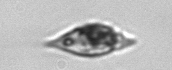
Label: Amphidinium